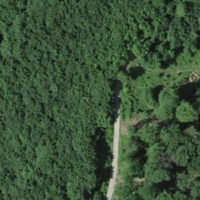
EUNIS habitat code: 41
Species observed at this site:
Lamium galeobdolon